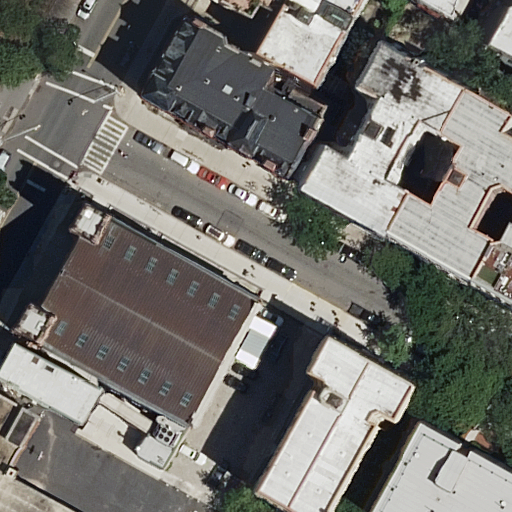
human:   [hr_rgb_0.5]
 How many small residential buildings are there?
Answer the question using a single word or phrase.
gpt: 4

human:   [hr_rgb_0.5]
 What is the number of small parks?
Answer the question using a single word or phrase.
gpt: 0

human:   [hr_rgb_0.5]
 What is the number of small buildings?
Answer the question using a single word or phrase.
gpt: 4

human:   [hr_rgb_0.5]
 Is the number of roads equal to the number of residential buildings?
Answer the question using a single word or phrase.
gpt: no

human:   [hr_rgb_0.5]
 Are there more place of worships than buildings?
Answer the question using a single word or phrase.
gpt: no

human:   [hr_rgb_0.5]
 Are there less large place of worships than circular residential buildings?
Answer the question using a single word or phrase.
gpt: no

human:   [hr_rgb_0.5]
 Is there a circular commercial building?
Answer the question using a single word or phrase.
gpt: no

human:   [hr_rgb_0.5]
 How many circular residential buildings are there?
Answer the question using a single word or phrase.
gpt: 0

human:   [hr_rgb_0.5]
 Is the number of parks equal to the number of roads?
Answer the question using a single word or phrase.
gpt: no

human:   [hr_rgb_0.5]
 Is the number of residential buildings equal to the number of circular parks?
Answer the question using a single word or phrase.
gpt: no

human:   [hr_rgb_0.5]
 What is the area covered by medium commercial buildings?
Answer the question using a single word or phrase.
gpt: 0m2

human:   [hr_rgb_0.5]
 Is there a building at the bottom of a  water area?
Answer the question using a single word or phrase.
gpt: no

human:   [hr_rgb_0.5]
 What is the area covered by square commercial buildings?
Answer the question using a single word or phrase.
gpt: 0m2

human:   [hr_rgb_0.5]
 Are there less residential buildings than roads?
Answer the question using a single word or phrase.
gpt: no

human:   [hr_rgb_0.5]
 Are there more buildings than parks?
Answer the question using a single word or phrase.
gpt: yes

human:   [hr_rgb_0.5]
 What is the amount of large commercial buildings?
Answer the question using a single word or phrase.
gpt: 0

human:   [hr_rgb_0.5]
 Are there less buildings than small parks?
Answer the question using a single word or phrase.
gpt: no

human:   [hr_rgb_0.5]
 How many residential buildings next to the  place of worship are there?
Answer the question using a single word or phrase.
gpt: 13

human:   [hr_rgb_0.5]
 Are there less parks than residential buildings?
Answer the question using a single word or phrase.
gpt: yes

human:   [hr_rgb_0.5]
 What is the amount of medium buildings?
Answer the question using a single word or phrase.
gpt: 6

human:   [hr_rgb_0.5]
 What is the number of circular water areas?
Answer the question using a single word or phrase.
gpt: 0

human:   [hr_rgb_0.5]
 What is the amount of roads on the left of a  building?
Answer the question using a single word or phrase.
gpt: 6

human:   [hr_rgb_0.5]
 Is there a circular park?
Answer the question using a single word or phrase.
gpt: no

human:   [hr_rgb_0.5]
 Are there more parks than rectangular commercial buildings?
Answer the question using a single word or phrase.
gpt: yes

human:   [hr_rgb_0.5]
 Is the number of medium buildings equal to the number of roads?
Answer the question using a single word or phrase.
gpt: no

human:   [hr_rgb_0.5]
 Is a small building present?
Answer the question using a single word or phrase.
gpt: yes

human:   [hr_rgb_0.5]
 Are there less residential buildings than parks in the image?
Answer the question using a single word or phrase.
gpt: no

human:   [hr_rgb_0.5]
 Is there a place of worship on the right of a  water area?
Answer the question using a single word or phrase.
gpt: no

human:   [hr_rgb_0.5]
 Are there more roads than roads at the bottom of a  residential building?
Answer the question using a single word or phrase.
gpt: no

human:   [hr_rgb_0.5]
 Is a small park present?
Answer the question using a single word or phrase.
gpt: no

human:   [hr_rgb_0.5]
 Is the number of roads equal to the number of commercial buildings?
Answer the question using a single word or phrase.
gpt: no

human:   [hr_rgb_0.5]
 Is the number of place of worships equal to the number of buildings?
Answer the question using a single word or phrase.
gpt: no

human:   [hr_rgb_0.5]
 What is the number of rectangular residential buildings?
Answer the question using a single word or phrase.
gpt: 6

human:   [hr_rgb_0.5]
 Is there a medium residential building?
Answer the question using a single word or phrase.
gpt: yes

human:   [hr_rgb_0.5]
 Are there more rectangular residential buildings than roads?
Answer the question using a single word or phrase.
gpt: no

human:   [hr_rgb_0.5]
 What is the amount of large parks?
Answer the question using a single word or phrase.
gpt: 1